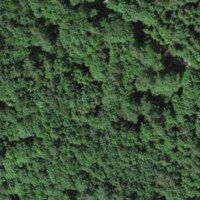
EUNIS habitat code: 43
Species observed at this site:
Pararge aegeria